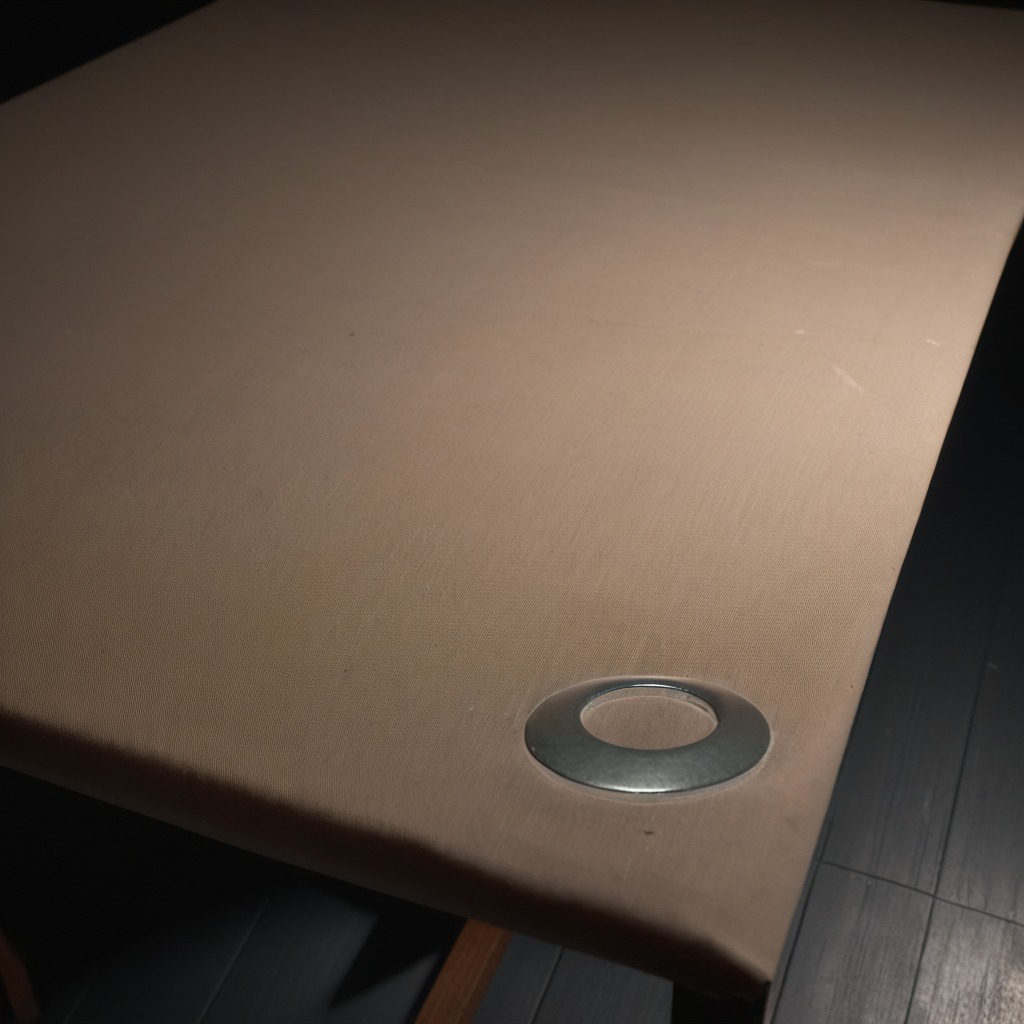
A flat metal washer is lying on a wooden table.